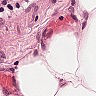
Metastatic tissue present: no